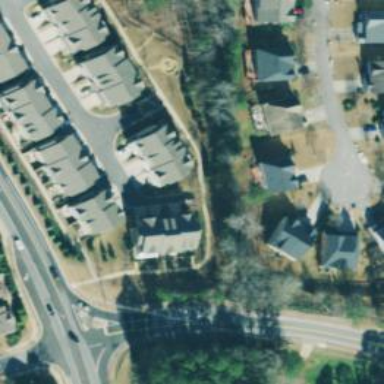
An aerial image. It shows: Asphalt alley designated as service road.